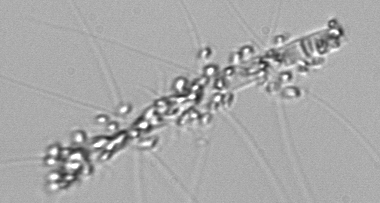
Label: Chaetoceros_didymus_TAG_external_flagellate